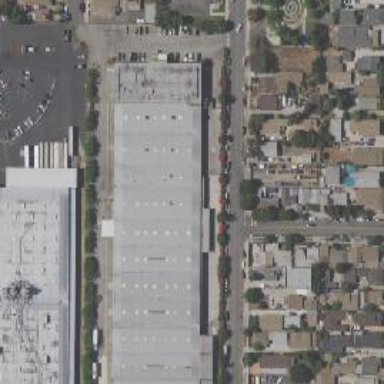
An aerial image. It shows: Warehouse building.